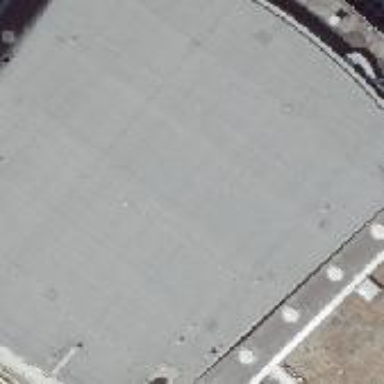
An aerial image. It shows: Commercial building with flat roof.